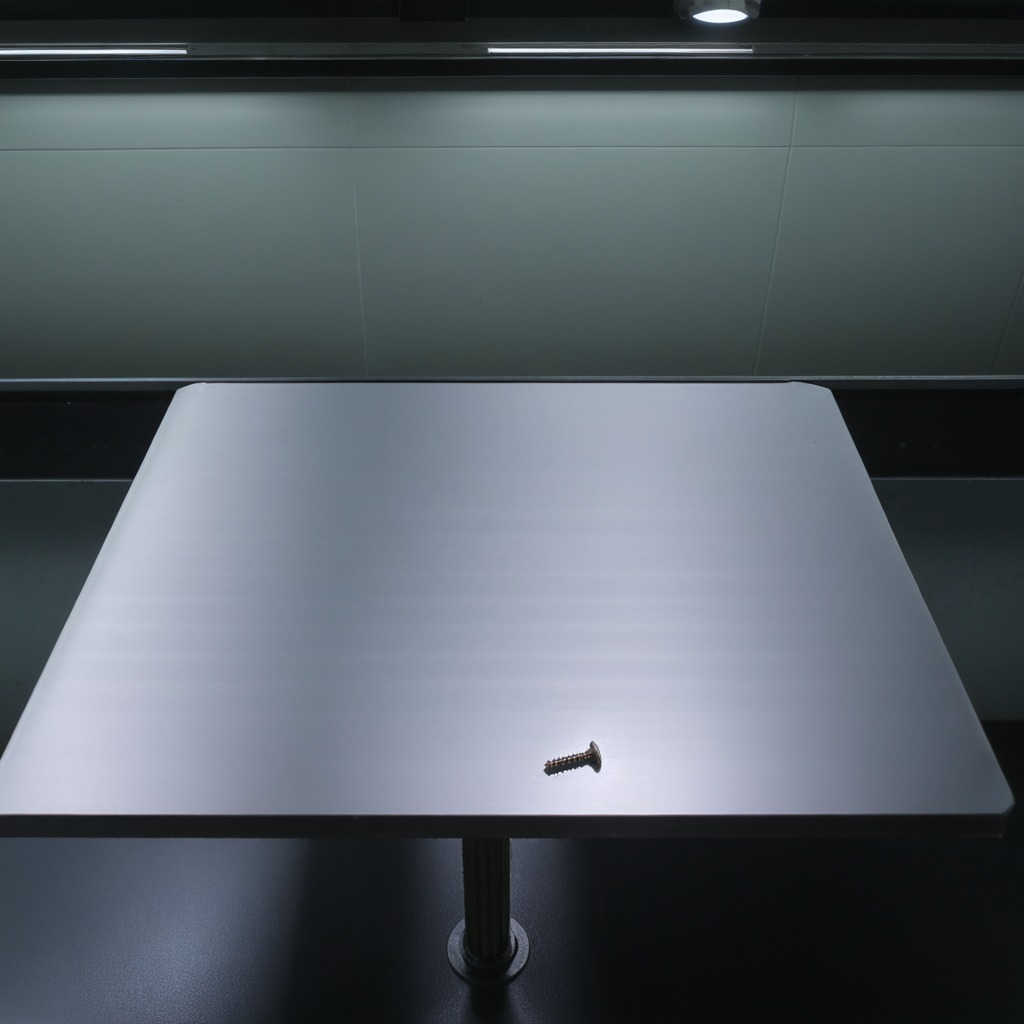
A metal screw is lying on a clean empty table in a railway signal maintenance room lit by harsh overhead fluorescents.